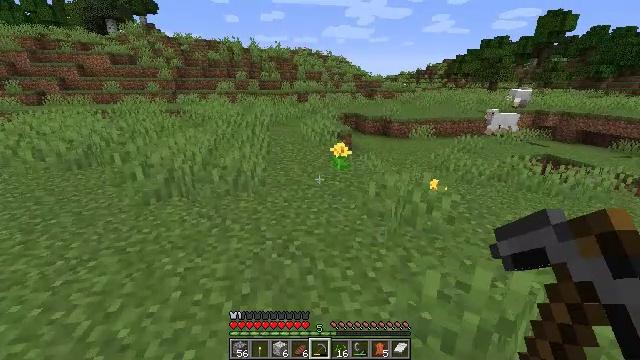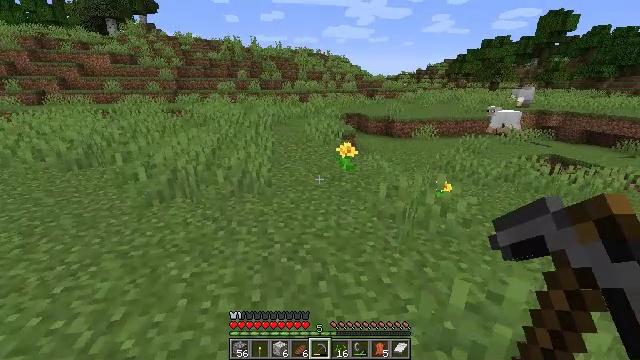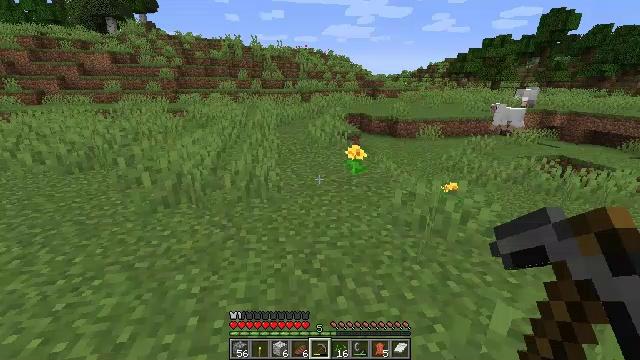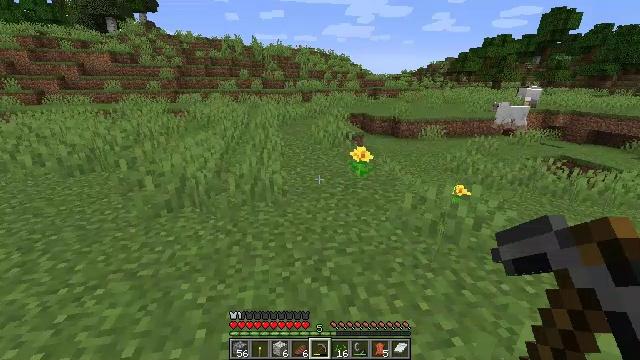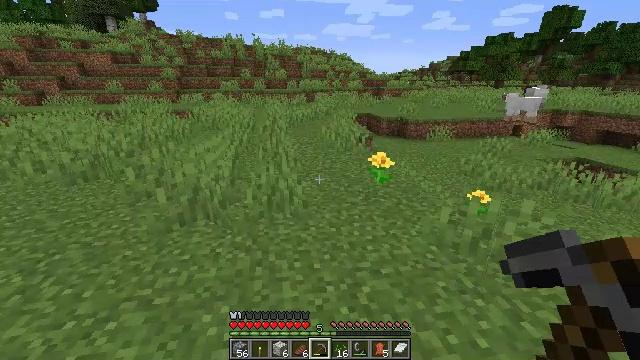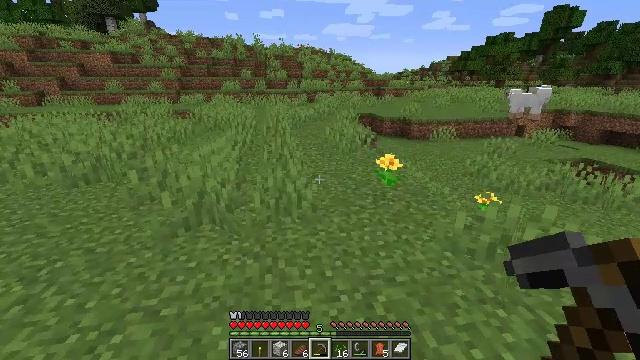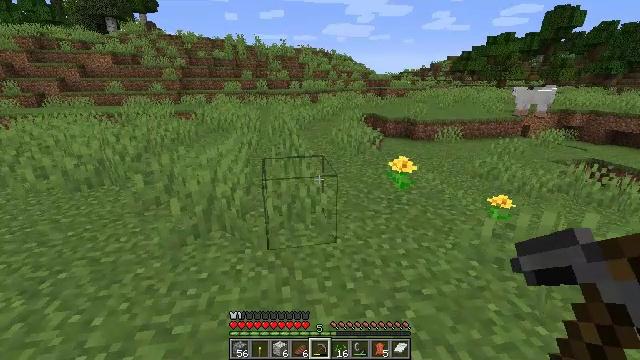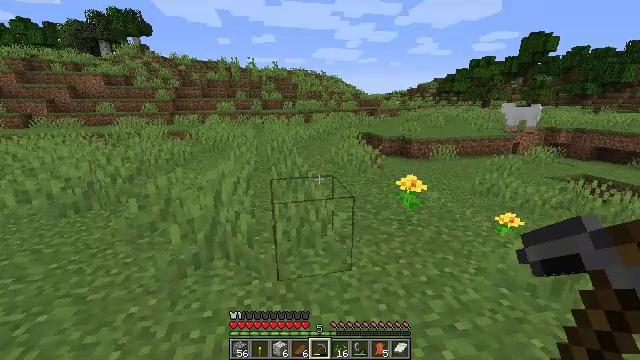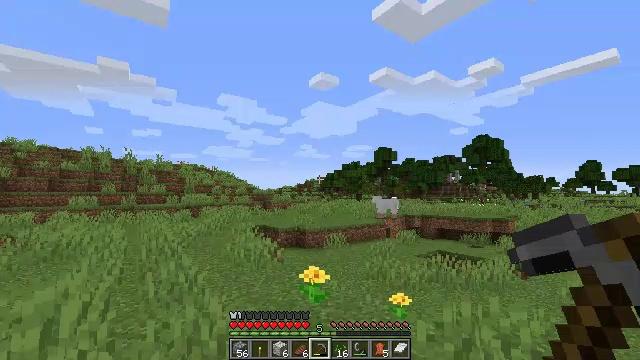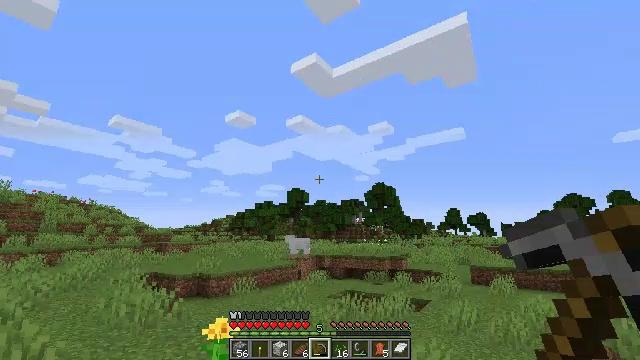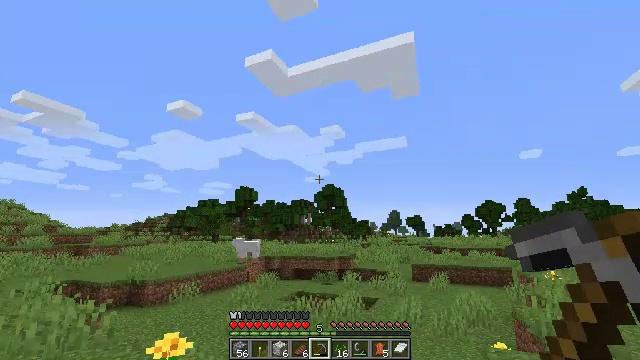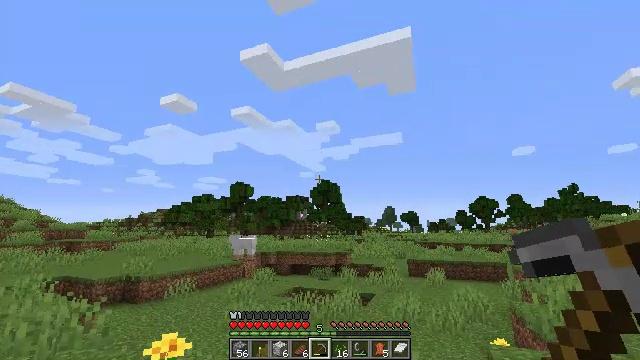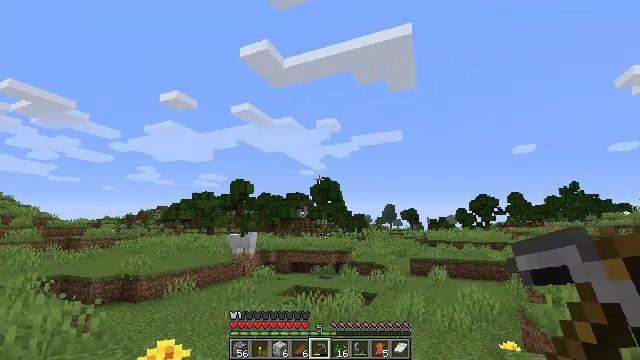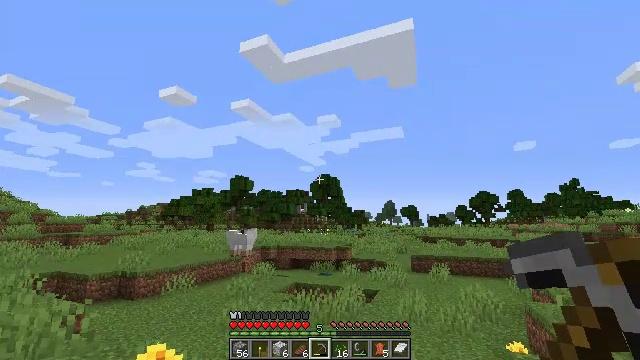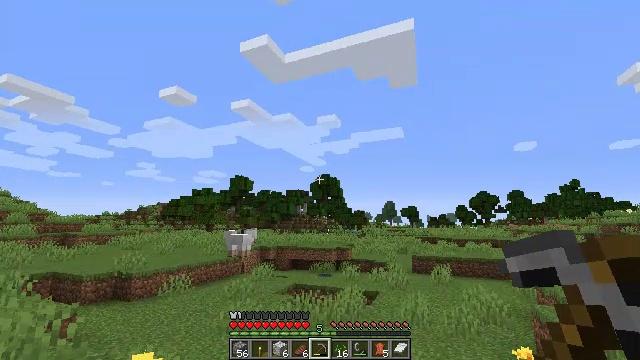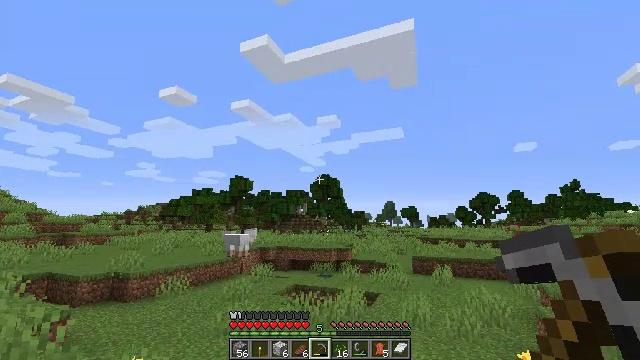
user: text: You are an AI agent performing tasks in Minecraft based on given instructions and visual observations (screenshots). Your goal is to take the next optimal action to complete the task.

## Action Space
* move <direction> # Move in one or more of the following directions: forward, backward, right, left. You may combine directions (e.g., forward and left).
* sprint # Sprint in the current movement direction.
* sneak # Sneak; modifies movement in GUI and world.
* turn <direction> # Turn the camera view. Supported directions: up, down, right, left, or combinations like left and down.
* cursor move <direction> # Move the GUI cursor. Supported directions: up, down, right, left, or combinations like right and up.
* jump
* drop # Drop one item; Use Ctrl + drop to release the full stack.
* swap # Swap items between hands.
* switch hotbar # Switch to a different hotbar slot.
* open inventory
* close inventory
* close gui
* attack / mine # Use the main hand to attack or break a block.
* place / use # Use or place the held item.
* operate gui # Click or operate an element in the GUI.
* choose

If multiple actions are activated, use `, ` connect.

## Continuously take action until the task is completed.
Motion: motion action
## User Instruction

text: Break the birch log in the forest.
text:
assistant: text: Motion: move forward and move left
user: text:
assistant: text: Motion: move forward and move left
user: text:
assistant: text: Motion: move forward and move left
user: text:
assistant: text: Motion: move forward and move left
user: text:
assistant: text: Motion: move forward and move left
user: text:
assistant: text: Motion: move forward and move left
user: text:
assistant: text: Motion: move forward and move left, turn right and up
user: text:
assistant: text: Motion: move forward and move left, turn right and up
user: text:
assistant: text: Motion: move forward and move left, turn right and up
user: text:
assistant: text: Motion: move forward and move left, turn right
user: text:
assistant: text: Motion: move forward, turn right
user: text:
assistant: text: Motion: move forward
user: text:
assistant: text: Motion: move forward
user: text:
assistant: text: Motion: move forward
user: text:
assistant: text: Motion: move forward
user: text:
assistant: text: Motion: move forward
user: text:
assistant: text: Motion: move forward
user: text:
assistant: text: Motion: move forward, turn left and down
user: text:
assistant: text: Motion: move forward, turn left and down
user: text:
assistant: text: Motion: move forward, turn left and down
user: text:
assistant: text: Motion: move forward, turn left
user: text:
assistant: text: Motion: move forward
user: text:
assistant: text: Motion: move forward
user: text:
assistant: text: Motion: move forward
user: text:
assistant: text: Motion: move forward
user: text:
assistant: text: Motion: move forward
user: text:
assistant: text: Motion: move forward
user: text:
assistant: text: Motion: move forward
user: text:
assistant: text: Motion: move forward
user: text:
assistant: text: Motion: move forward